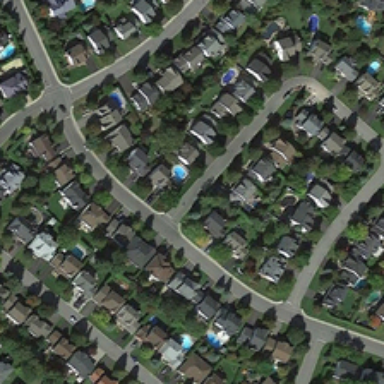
Houses with grey roofs on both sides of the road .